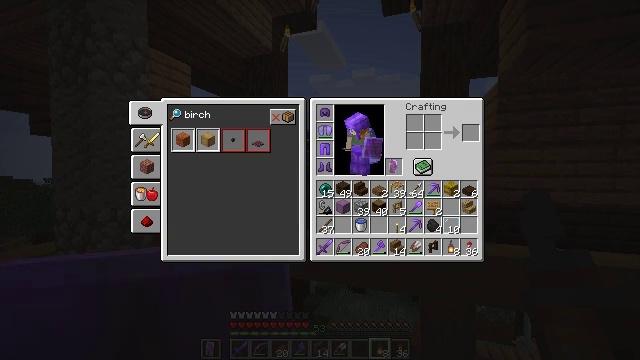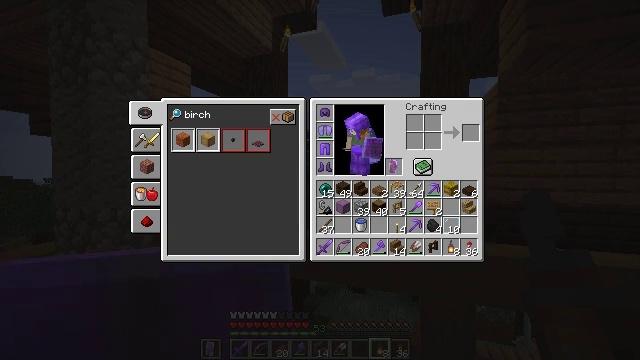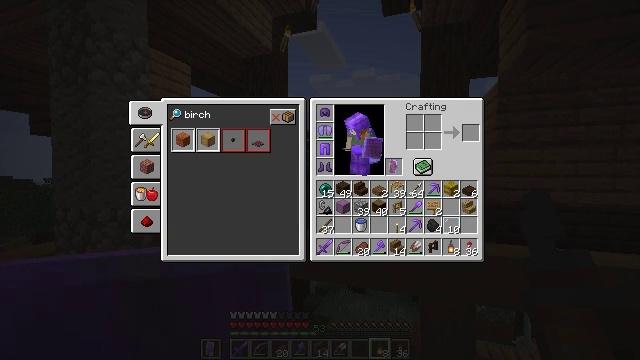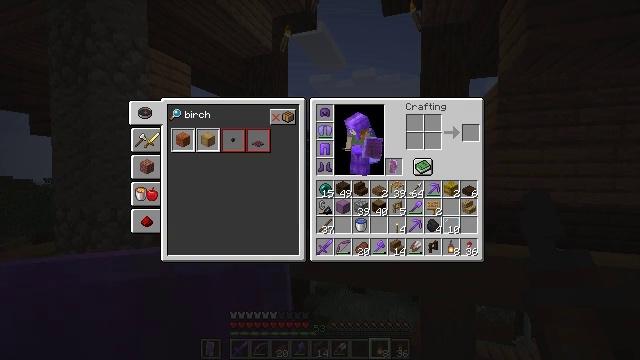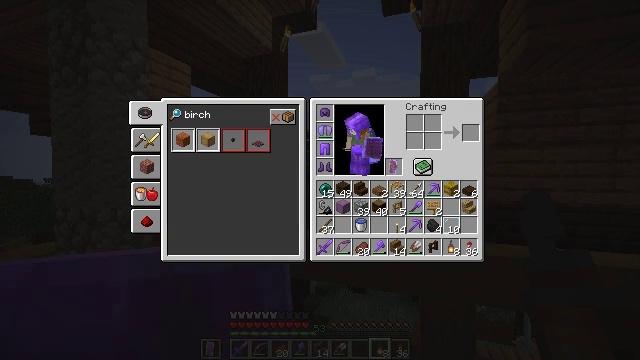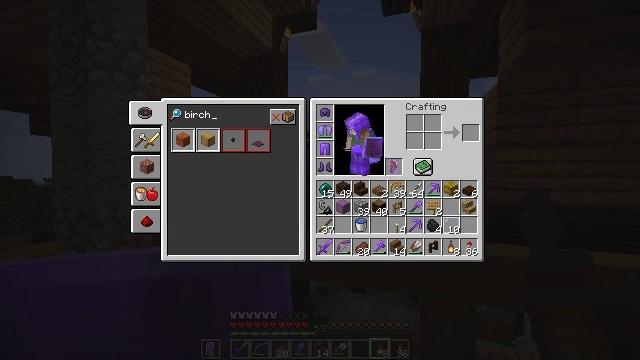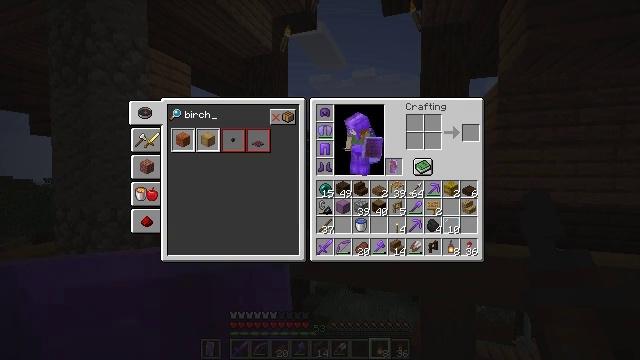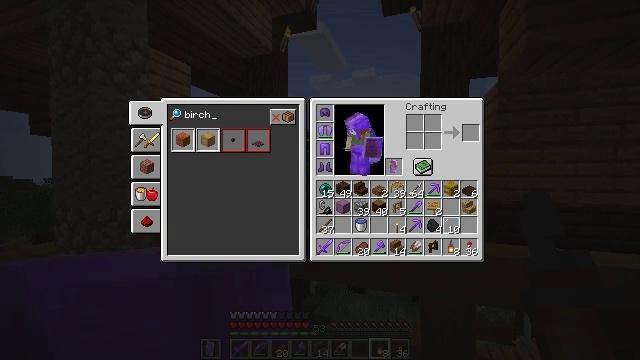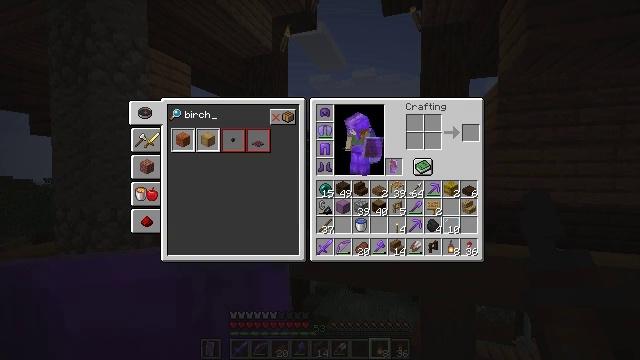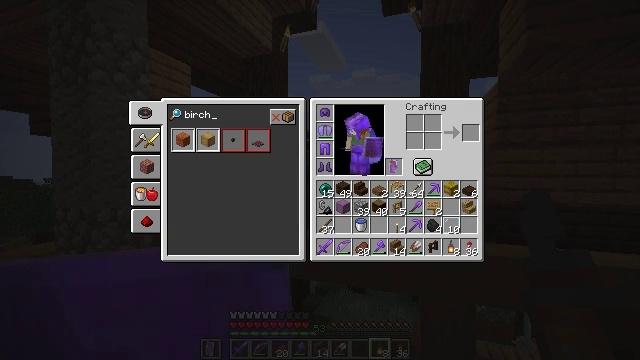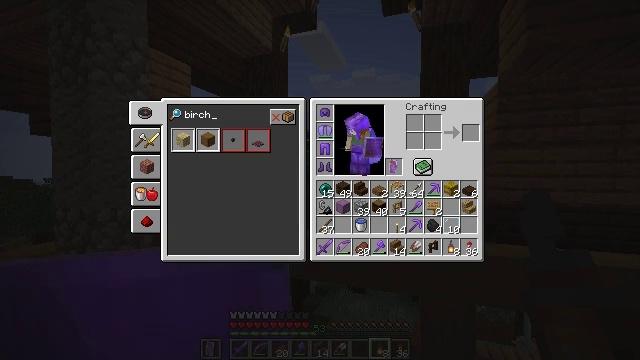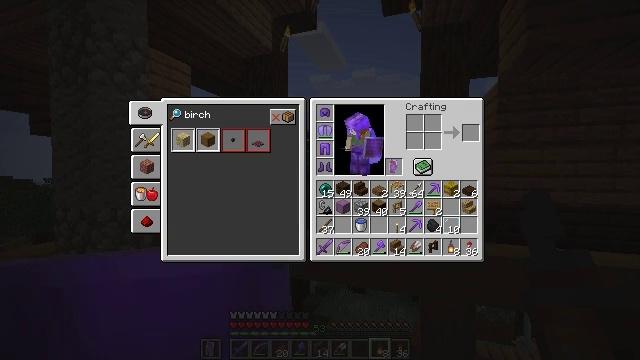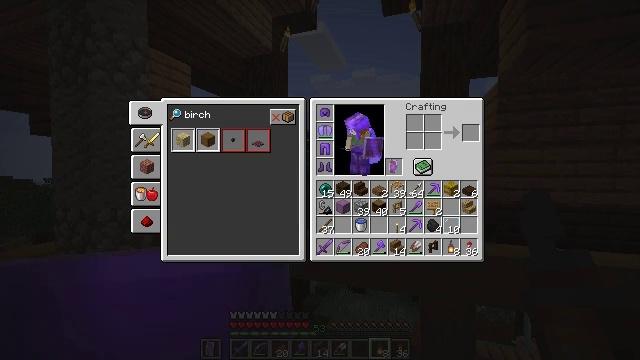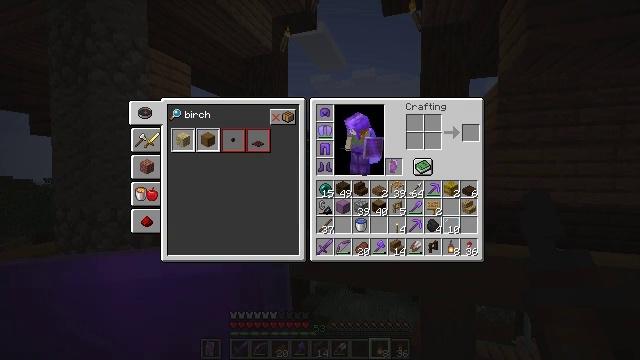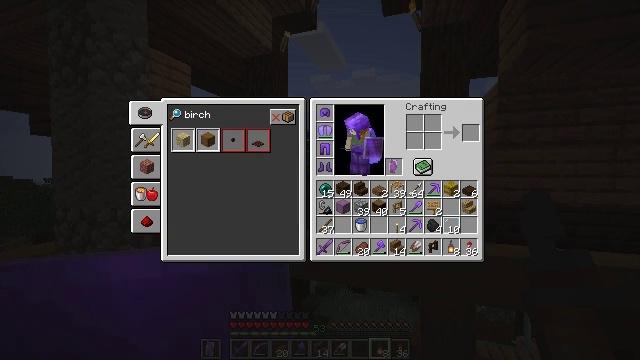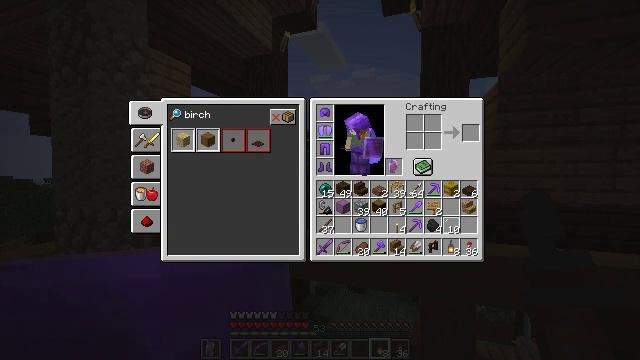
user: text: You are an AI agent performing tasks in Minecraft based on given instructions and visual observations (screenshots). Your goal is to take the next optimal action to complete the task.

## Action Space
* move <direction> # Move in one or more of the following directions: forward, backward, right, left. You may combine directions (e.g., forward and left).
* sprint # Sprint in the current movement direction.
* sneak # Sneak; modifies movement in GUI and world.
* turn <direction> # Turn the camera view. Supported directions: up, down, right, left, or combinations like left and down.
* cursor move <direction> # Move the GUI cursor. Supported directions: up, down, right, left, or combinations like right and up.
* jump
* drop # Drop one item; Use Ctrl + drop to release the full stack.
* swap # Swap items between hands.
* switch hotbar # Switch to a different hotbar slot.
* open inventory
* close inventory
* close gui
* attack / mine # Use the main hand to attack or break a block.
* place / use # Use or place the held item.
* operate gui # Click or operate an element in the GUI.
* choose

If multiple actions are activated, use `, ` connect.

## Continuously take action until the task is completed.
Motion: motion action
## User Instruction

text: Gather vines from trees or structures.
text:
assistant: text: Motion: no_op
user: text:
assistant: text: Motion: no_op
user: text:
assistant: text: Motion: no_op
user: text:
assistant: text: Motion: no_op
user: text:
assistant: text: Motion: no_op
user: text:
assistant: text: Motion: no_op
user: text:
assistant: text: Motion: no_op
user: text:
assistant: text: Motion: no_op
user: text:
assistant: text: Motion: no_op
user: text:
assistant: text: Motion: no_op
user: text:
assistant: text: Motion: no_op
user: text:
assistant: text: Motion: no_op
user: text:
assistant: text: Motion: no_op
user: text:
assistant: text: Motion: no_op
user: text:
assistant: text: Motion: no_op
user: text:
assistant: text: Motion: no_op
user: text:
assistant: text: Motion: no_op
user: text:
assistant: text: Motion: no_op
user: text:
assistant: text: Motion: no_op
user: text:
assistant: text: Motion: no_op
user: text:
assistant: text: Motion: no_op
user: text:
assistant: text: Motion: no_op
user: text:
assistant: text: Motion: no_op
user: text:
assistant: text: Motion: turn right
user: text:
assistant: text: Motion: turn right
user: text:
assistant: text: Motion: no_op
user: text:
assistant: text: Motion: no_op
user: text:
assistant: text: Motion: no_op
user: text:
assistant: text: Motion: no_op
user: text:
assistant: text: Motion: no_op